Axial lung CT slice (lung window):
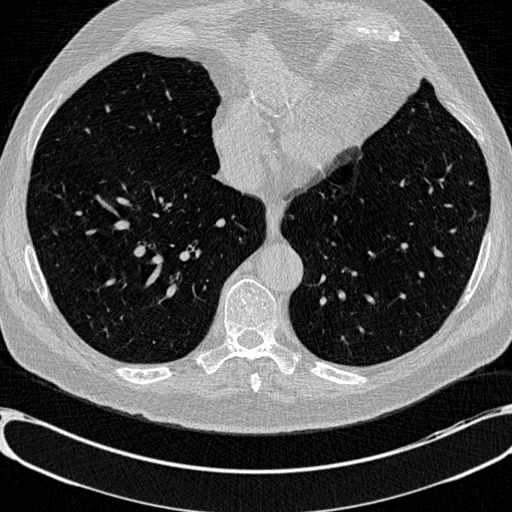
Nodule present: no